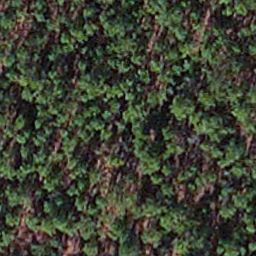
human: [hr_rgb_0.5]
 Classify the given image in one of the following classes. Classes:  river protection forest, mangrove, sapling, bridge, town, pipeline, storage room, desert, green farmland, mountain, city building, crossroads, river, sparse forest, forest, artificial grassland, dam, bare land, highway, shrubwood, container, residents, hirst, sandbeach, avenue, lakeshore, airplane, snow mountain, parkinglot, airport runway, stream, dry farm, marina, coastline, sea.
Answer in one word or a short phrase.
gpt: sapling